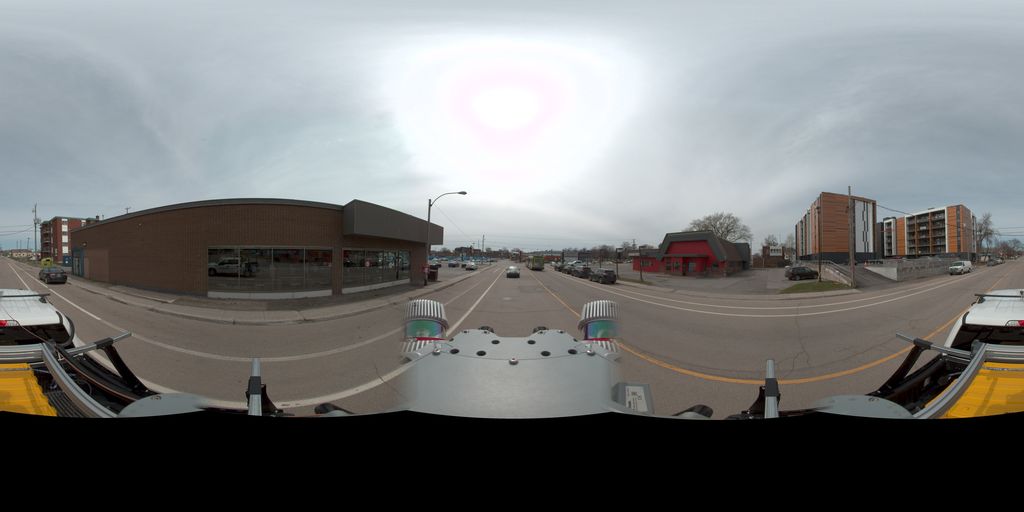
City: quebec_city